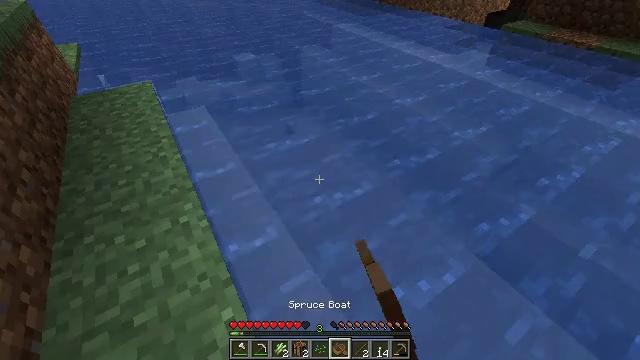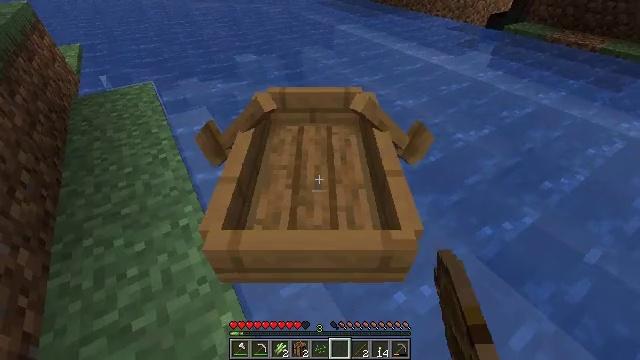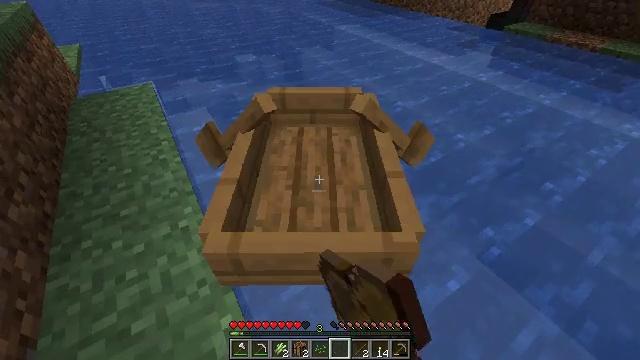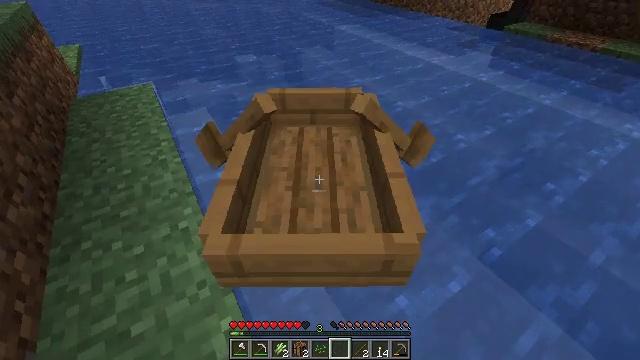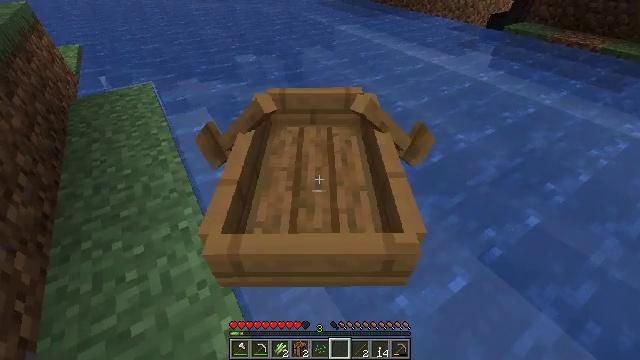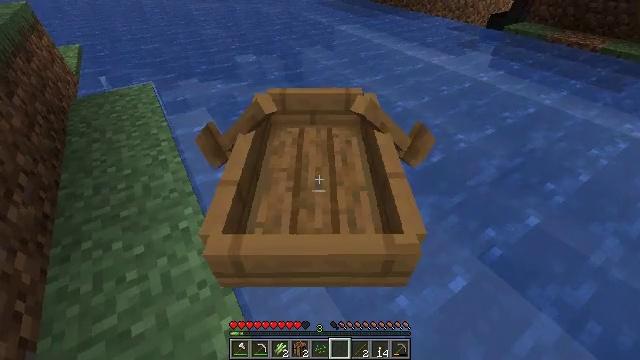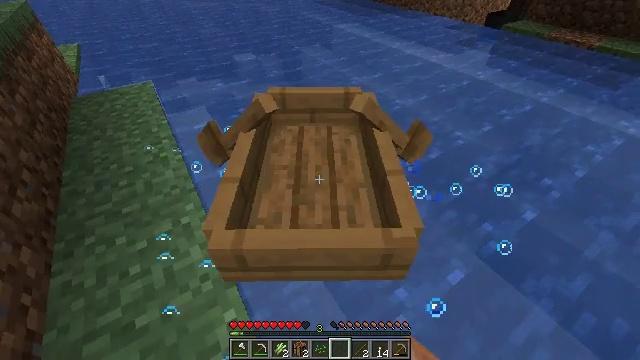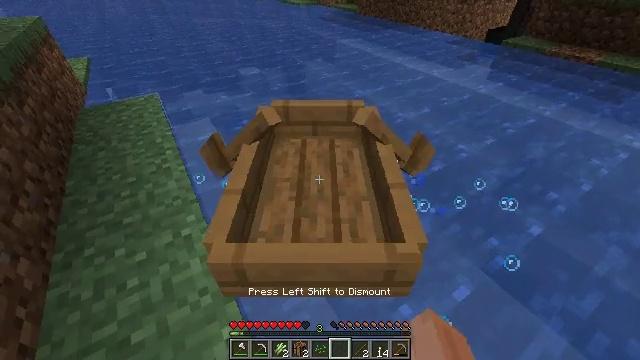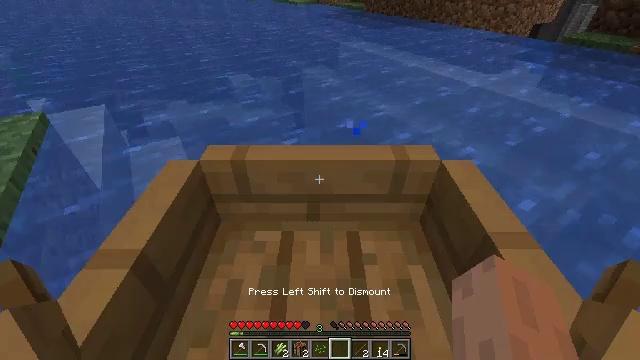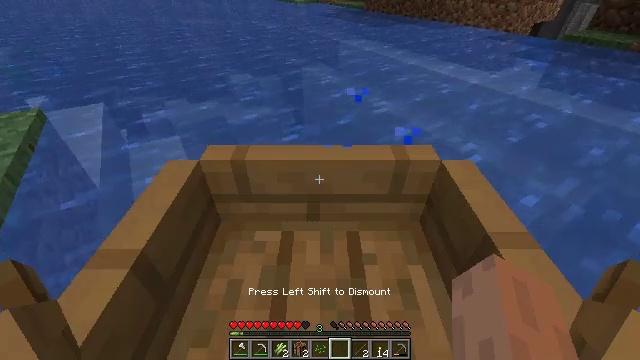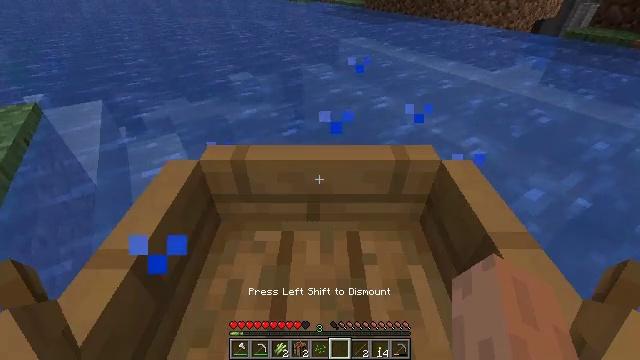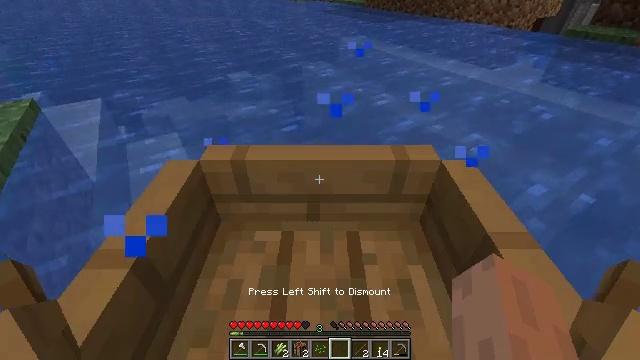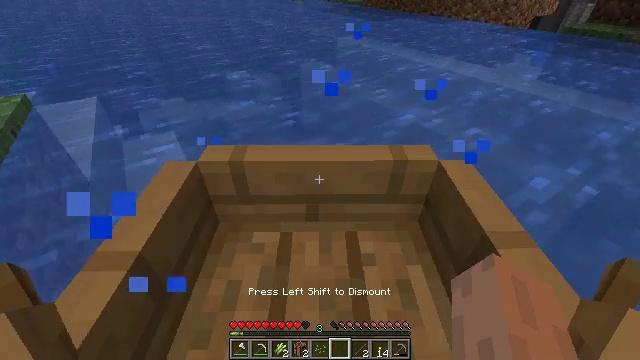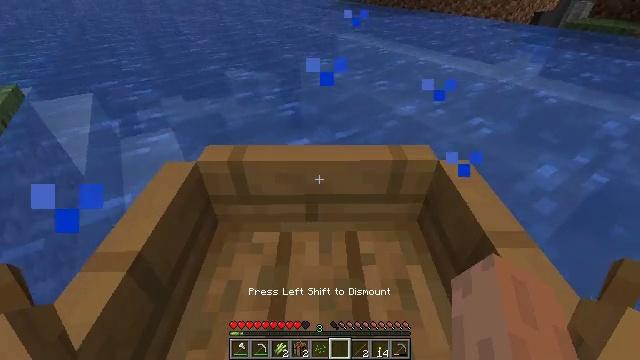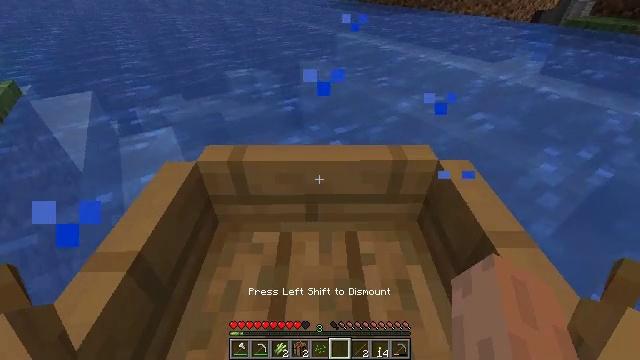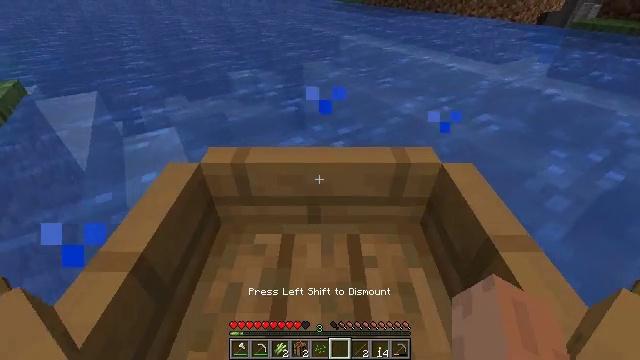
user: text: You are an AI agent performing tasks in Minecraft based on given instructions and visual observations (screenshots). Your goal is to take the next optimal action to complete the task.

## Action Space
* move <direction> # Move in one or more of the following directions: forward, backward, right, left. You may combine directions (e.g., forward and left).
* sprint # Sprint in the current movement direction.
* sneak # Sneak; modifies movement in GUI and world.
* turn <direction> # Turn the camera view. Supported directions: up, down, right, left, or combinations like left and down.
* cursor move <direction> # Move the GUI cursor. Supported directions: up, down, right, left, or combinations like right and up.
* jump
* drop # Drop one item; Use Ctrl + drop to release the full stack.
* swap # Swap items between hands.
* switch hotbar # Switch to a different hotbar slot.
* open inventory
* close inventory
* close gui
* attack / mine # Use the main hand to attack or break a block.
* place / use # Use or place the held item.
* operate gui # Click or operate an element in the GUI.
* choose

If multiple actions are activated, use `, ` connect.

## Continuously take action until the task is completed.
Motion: motion action
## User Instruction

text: Hunt a salmon.
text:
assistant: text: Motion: use / place
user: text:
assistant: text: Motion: use / place
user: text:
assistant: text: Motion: use / place
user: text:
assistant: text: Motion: no_op
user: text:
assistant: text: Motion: no_op
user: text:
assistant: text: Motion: no_op
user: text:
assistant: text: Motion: turn up
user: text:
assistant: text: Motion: turn up
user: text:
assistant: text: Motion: no_op
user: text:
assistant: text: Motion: use / place
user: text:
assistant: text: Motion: use / place
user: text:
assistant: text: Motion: use / place
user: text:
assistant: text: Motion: no_op
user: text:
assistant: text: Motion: move forward
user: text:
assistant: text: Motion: move forward
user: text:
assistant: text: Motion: move forward, turn left and up
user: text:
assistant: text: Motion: move forward, turn left and up
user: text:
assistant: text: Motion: move forward, turn left and up
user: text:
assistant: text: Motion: move forward, sprint, turn left and up
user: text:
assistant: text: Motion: move forward, sprint, turn left and up
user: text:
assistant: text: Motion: move forward, sprint
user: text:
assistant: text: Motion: move forward, sprint, turn up
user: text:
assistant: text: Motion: move forward, sprint, turn left and up
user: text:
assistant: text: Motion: move forward, sprint, turn up
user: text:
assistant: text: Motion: move forward, sprint, turn left and up
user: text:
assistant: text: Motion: move forward, sprint, turn left and up
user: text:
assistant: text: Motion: move forward, sprint
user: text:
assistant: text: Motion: move forward, sprint
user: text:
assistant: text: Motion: move forward and move left, sprint
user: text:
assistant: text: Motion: move forward and move left, sprint